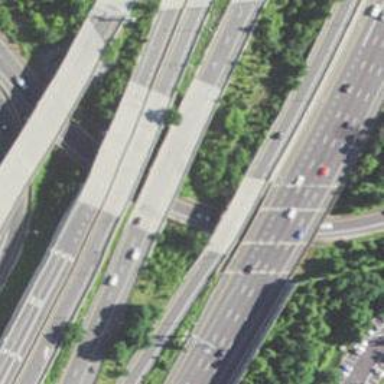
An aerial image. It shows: Asphalt motorway.